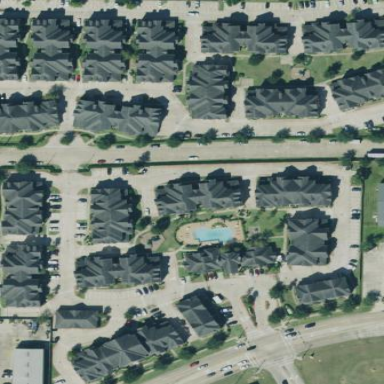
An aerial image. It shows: Residential area with apartments.